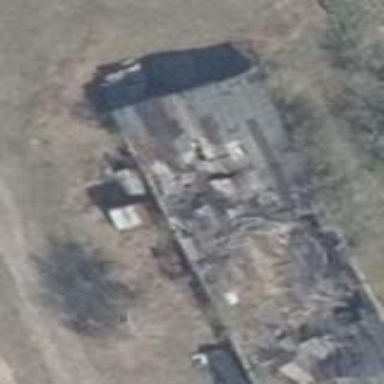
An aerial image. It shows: Ruins of building.